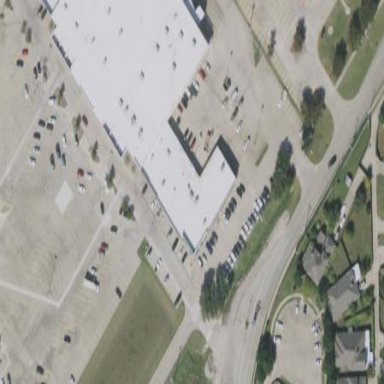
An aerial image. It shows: Retail building.